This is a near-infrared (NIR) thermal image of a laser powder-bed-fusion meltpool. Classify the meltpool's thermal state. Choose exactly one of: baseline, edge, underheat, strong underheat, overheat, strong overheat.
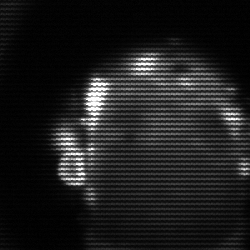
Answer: baseline